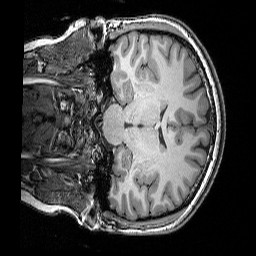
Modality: T1w
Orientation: coronal
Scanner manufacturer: siemens
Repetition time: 2.25 s
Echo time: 0.00418 s